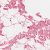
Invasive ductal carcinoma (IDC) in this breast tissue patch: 0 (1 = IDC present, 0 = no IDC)